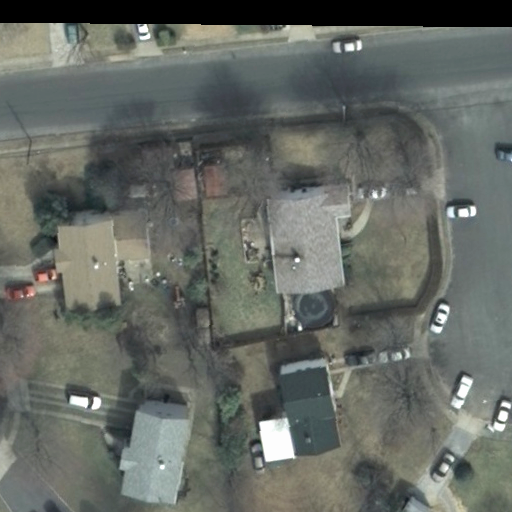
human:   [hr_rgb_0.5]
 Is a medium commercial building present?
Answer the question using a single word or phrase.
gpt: no

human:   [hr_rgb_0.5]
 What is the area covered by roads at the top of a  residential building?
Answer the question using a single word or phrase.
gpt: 0m2

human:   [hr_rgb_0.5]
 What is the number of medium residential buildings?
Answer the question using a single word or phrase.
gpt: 5

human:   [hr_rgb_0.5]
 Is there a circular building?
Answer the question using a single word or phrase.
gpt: no

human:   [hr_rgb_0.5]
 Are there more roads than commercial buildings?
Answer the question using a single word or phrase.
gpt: yes

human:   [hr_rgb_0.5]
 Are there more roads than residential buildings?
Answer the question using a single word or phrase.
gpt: no

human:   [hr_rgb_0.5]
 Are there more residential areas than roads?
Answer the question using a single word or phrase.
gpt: no

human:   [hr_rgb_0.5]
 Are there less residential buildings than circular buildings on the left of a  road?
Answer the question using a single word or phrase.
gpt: no

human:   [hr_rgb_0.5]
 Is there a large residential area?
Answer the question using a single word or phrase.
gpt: yes

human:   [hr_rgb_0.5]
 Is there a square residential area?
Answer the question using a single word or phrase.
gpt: no

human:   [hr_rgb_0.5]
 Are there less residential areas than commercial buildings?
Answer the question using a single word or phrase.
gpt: no

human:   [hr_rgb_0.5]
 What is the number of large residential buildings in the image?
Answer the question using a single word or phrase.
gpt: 0

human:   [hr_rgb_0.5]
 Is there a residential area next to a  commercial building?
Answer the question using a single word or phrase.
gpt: no

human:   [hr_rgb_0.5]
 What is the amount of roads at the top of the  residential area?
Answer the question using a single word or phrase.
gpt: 2

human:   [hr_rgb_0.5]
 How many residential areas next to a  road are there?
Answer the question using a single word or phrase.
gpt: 1

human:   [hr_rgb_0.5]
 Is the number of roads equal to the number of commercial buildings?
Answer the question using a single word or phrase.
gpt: no

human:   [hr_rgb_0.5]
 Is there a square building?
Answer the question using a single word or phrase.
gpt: no

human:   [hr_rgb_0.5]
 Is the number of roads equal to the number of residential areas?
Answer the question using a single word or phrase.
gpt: no

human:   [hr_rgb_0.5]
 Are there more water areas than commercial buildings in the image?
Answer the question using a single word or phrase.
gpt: no

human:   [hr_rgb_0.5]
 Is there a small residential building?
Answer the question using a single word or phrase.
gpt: no

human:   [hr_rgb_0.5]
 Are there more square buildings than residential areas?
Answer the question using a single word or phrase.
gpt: no

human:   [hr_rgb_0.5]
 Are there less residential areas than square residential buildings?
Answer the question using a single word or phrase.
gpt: no

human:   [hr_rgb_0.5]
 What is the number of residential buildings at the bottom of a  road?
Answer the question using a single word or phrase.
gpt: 5

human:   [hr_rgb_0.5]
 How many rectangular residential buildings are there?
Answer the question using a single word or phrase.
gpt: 2

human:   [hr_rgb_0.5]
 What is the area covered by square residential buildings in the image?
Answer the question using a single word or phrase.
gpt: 0m2

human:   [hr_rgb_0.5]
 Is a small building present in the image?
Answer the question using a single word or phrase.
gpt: no

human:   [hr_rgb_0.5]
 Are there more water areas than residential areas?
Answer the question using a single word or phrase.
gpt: no

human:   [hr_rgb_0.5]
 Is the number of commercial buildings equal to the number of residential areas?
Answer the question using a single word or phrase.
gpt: no

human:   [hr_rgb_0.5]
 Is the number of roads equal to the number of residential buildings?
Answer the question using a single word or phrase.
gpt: no

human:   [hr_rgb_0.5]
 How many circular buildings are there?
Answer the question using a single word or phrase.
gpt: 0

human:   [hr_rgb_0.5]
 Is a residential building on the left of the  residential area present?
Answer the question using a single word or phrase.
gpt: no

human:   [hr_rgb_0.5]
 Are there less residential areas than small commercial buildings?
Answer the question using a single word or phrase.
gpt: no

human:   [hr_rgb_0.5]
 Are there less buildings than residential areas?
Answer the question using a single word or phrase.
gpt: no

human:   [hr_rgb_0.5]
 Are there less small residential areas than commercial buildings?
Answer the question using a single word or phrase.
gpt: no

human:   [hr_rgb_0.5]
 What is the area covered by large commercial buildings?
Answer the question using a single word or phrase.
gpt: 0m2

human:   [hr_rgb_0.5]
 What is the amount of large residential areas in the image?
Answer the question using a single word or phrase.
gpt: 1